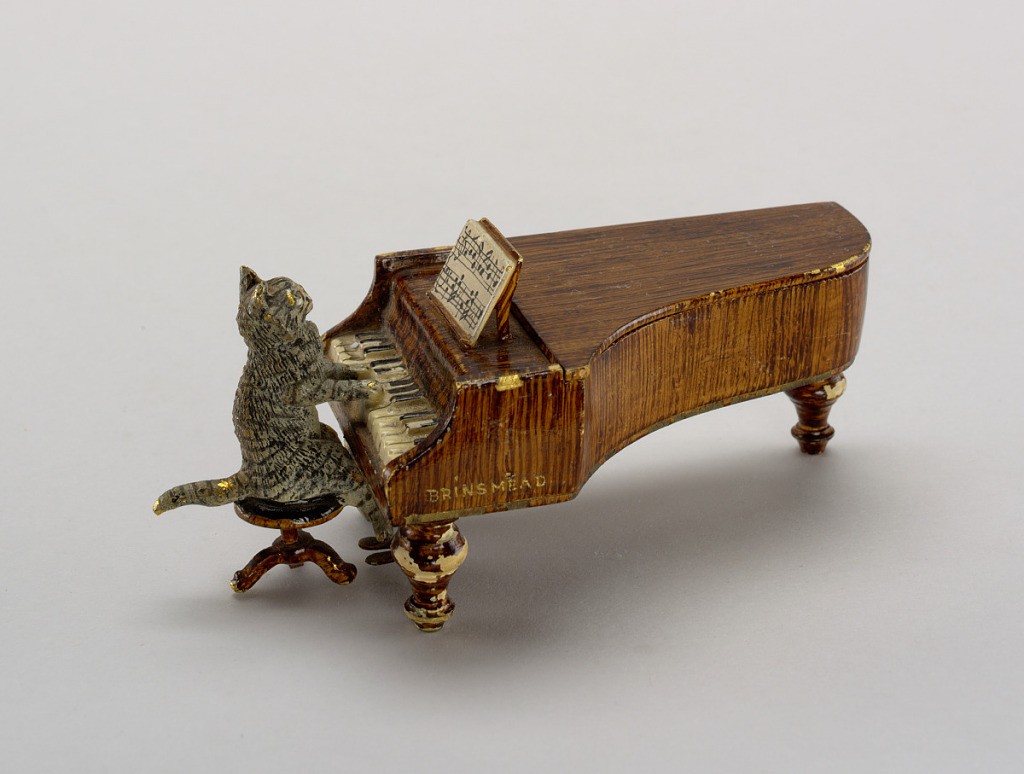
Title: Pin holder
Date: late 19th century
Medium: Cold painted and gilt brass
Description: Anthropomorphic cat at Brinsmead piano.